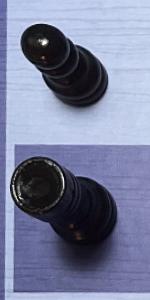
Label: Rook_Black